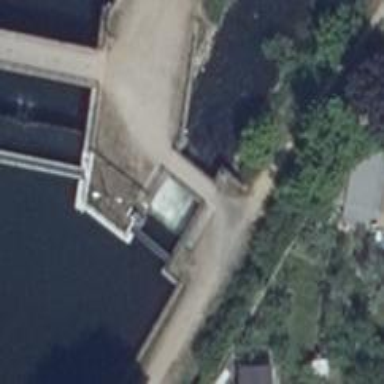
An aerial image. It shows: Weir along the waterway.